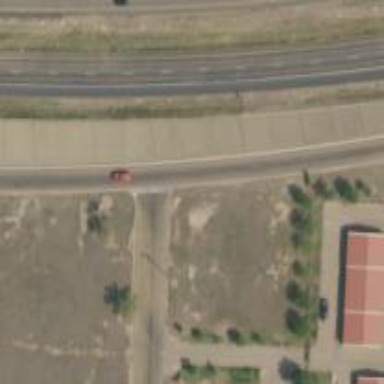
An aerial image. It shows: Tertiary road with frontage road.